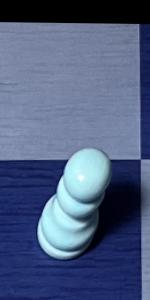
Label: Pawn_White